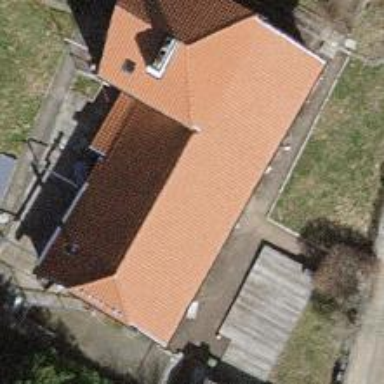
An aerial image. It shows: Detached building.